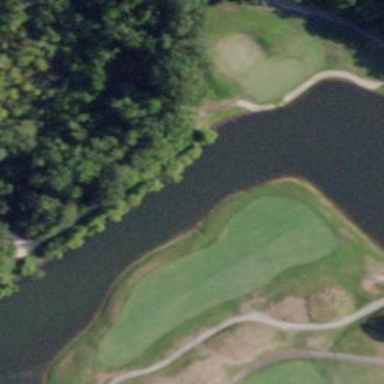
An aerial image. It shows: Water hazard on golf course.